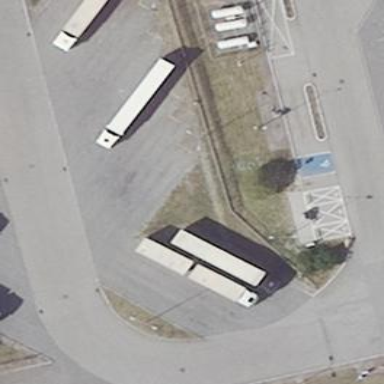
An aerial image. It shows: Parking area with surface.